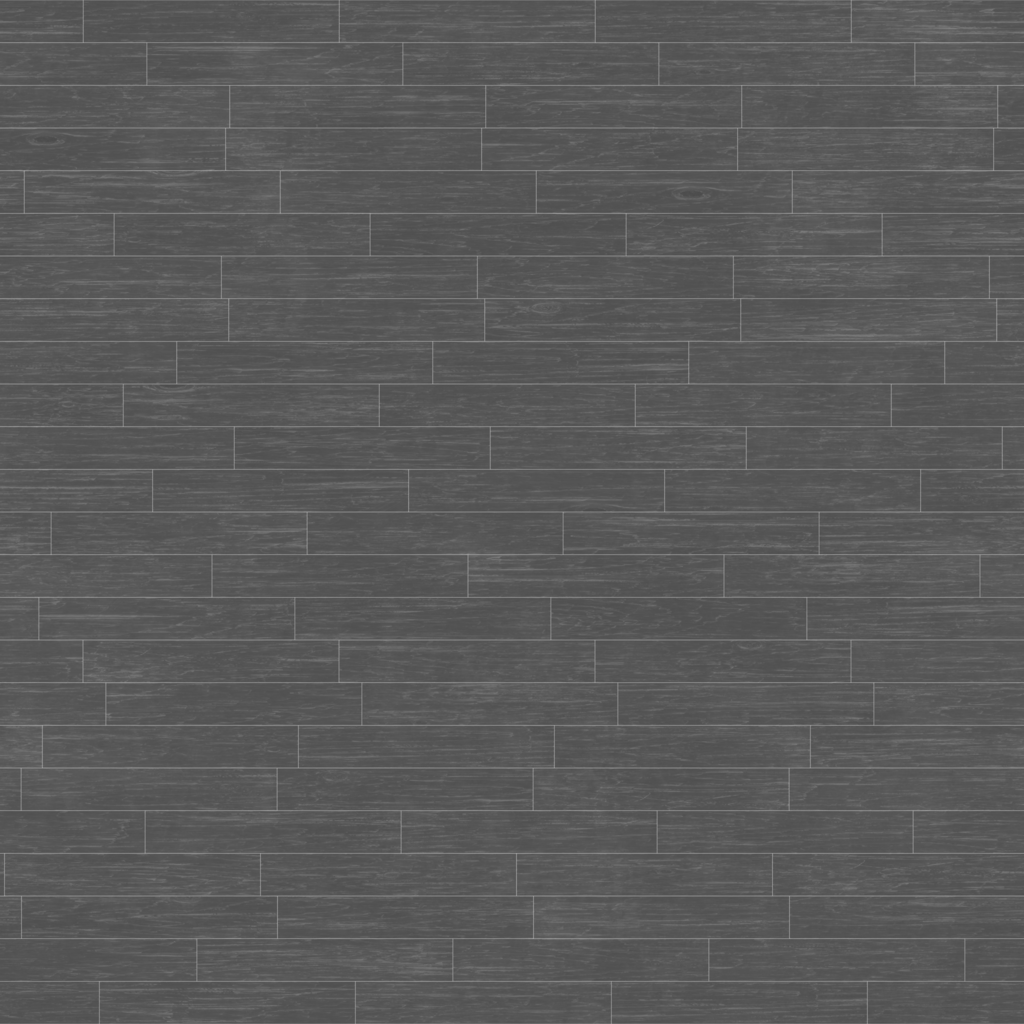
Texture map type: Roughness